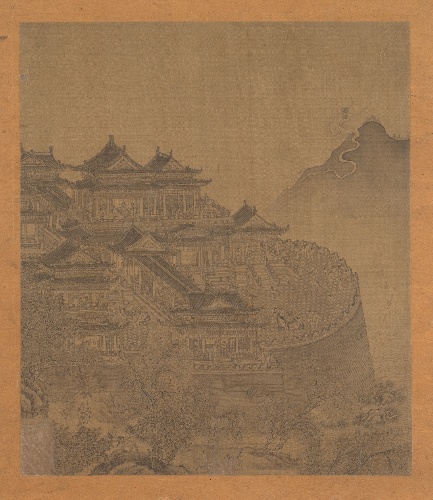
Title: 元     佚名     倣夏永    呂洞賓過岳陽樓    冊頁|明   佚名   呂洞賓過岳陽樓圖   冊頁|The Immortal Lü Dongbin Appearing over the Yueyang Pavilion
Artist: Unidentified artist
Date: 15th–16th century
Object type: Album leaf
Classification: Paintings
Medium: Album leaf; ink on silk
Culture: China
Period: Ming dynasty (1368–1644)
Dimensions: Image: 8 5/8 x 7 3/8 in. (21.9 x 18.7 cm)
Department: Asian Art
Credit line: From the Collection of A. W. Bahr, Purchase, Fletcher Fund, 1947
Accession year: 1947
Repository: Metropolitan Museum of Art, New York, NY
Tags: Mountains|Pavilions